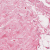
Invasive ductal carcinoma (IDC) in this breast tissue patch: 0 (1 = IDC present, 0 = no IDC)